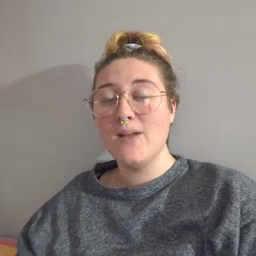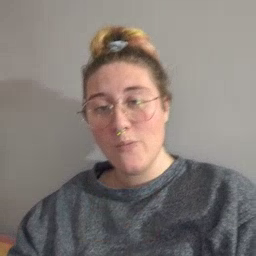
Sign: old